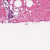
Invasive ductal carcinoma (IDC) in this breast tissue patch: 0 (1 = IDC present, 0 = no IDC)